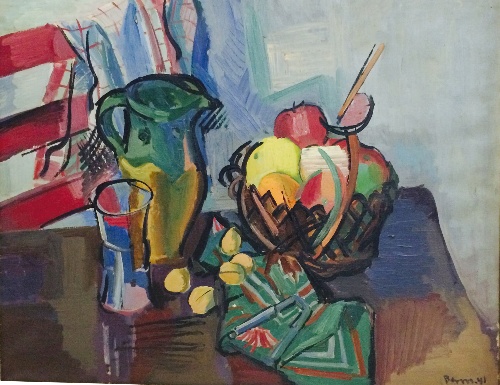
Title: Still Life
Artist: Ben Benn
Artist bio: American (born Ukraine), Kamianets-Podilskyi 1884–1983 Bethel, Connecticut
Date: 1941
Object type: Painting
Classification: Paintings
Medium: Oil on canvas
Dimensions: 24 1/4 x 30 in. (61.6 x 76.2 cm)
Department: Modern and Contemporary Art
Credit line: Gift of New York City W. P. A., 1943
Accession year: 1943
Repository: Metropolitan Museum of Art, New York, NY
Tags: Fruit|Still Life|Jugs